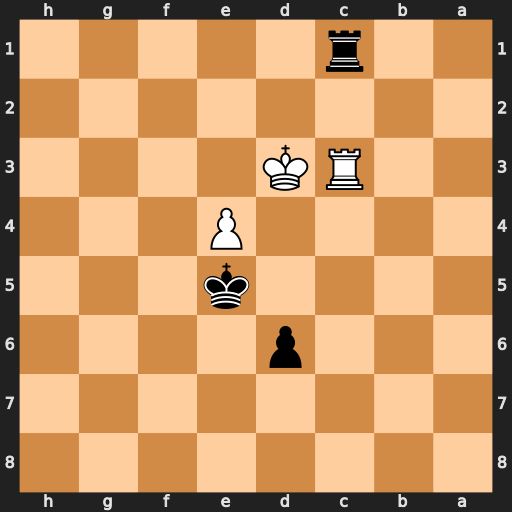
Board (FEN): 8/8/3p4/4k3/4P3/2RK4/8/2r5
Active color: b
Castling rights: -
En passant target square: -
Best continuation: Rxc3+ Kxc3 Kxe4 Kd2 Kd4